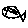
Label: fish